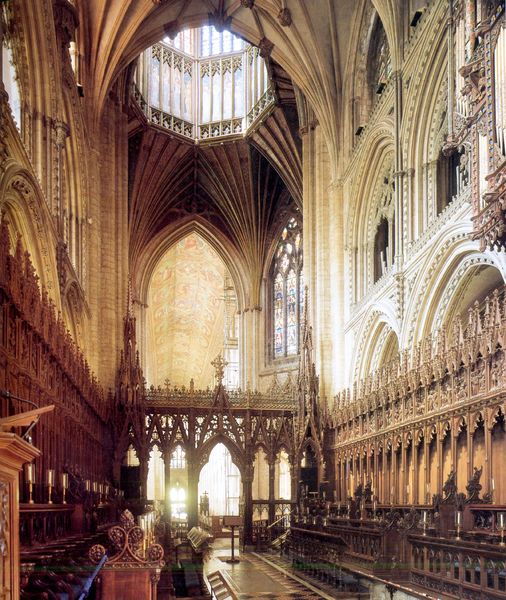
Titel: Kathedrale, Ely/Cambridgeshire
Standort: Ely (EU - GB)
Schlagwörter: fenster, holz, licht, raum, gebäude, wand, architektur, innenraum, kirche, decke, innen, england, gotik, bogen, empore, kuppel, gestühl, verzierung, kerzen, podest, fotografie, bögen, gang, kreuz, dom, fliesen, trommel, kathedrale, pult, lettner, glasfenster, kanzel, spitzbogen, spitzbögen, triforium, apsis, chor, ständer, schnitzereien, maßwerk, vierung, chorraum, lincoln, se, chorhestühl